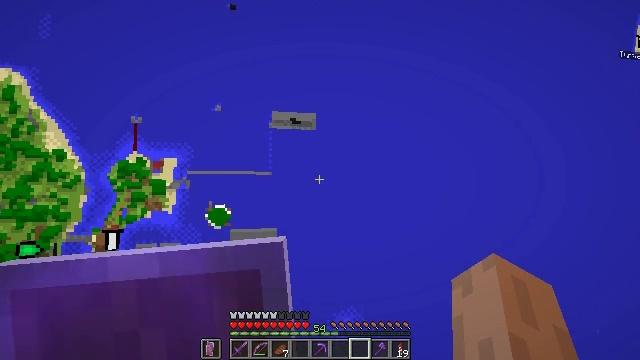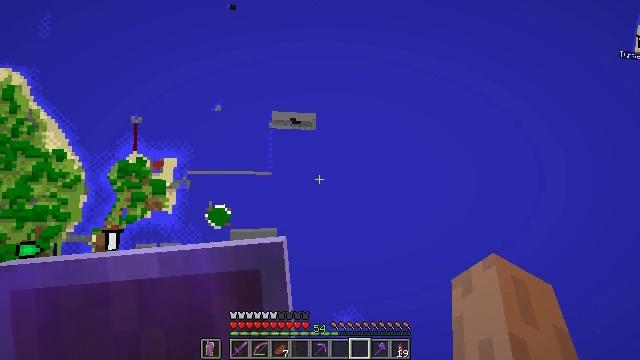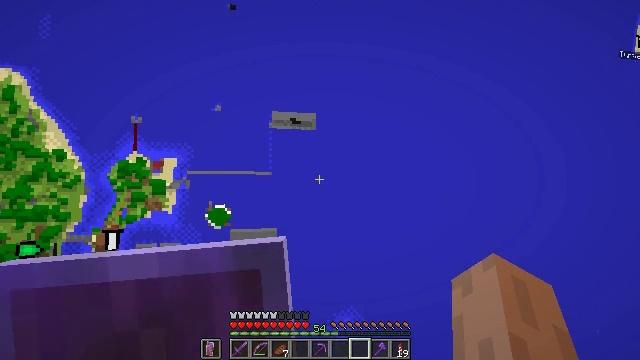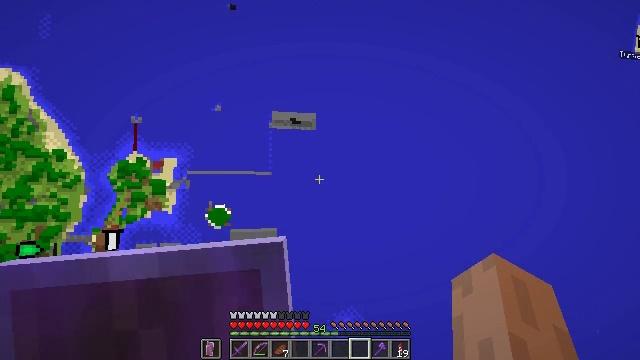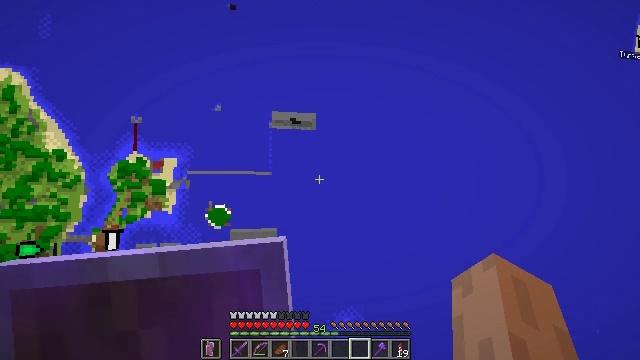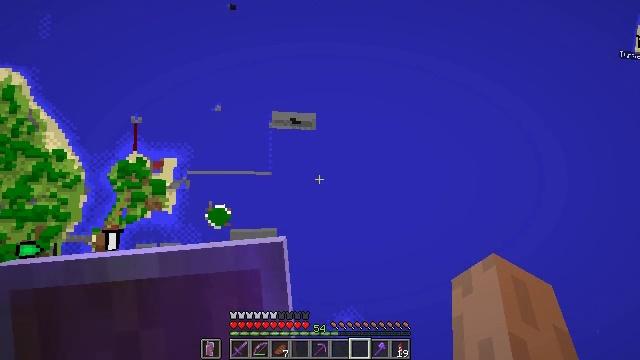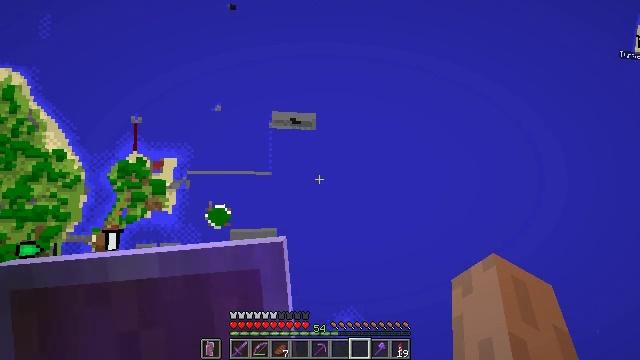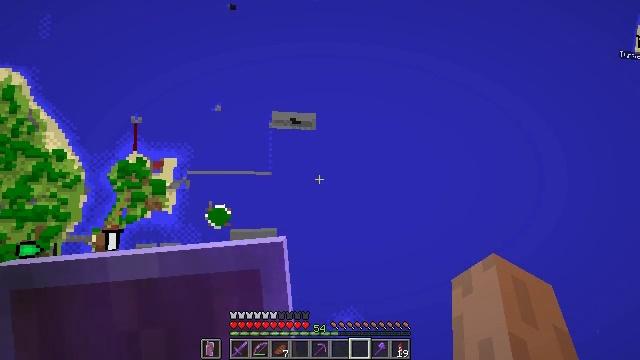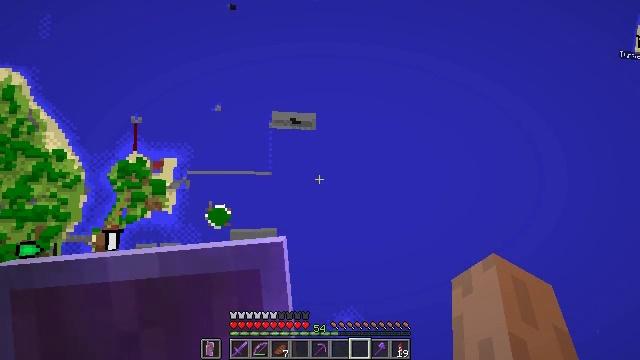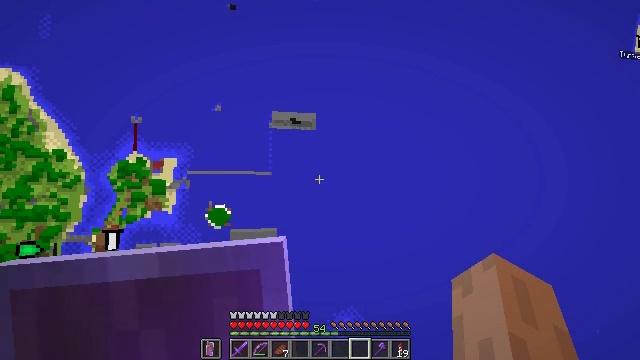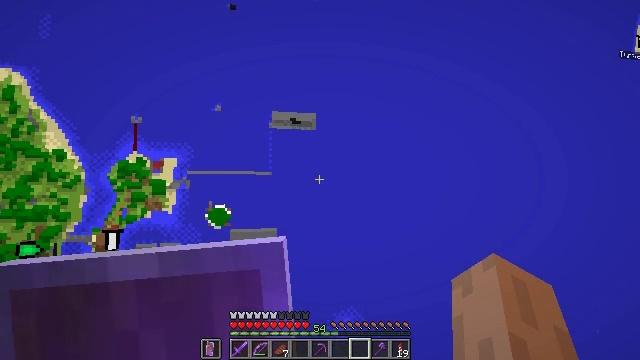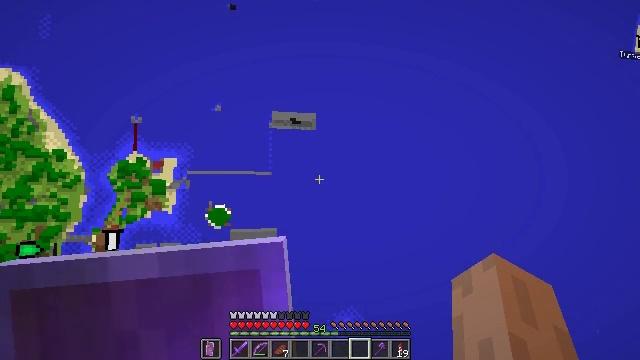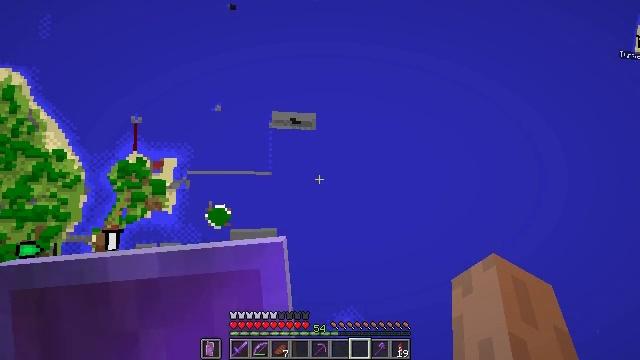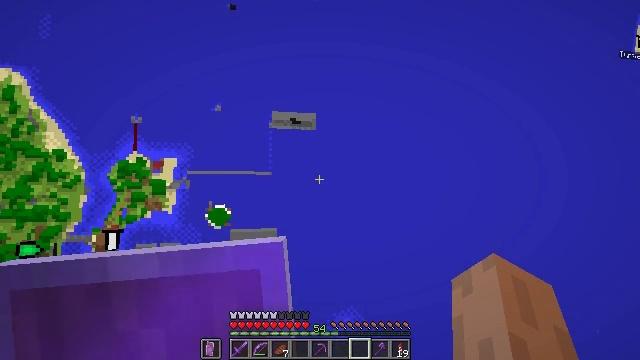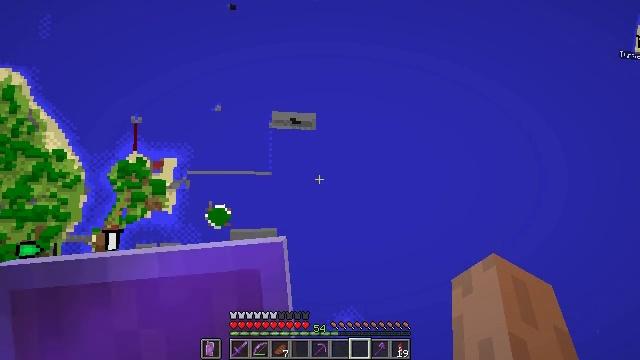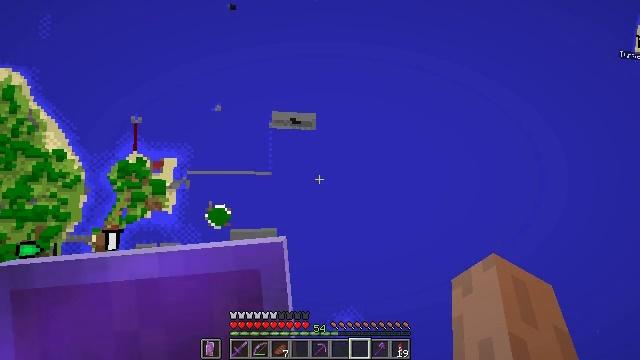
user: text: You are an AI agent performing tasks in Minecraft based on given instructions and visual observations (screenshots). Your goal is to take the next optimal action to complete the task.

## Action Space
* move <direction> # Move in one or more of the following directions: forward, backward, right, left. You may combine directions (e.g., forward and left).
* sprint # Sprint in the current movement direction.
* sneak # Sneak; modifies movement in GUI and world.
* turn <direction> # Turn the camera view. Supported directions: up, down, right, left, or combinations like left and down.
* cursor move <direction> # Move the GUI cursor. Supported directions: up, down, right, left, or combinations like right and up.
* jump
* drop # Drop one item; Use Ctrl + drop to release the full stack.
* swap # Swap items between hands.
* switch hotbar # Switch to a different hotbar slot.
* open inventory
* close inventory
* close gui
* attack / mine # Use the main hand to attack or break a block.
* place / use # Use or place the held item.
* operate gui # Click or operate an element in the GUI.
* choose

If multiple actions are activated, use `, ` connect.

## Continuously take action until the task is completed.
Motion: motion action
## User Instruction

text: Kill the squid.
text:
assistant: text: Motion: no_op
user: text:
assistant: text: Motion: no_op
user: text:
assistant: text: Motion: no_op
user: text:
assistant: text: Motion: no_op
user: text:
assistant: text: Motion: no_op
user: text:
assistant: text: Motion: no_op
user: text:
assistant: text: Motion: no_op
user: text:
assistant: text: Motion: no_op
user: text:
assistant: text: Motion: no_op
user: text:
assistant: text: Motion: no_op
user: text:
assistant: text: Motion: no_op
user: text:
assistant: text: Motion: no_op
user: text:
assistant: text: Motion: no_op
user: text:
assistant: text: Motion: no_op
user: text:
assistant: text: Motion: no_op
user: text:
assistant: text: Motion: no_op
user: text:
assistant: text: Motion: no_op
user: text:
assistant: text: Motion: no_op
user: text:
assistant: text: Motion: no_op
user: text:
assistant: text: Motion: no_op
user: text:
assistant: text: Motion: no_op
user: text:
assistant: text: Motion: no_op
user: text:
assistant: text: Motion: no_op
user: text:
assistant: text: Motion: no_op
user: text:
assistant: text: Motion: no_op
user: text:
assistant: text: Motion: no_op
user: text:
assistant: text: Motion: no_op
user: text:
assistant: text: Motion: no_op
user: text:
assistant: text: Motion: no_op
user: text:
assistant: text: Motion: no_op